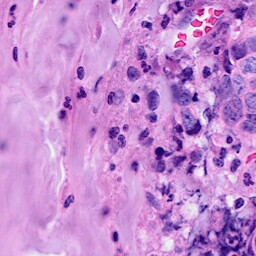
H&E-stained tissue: Breast